Field crop: tomato
Growth stage: 2
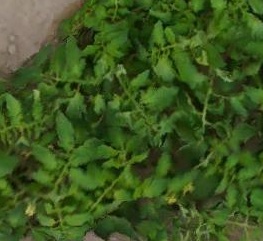
Species: tomato